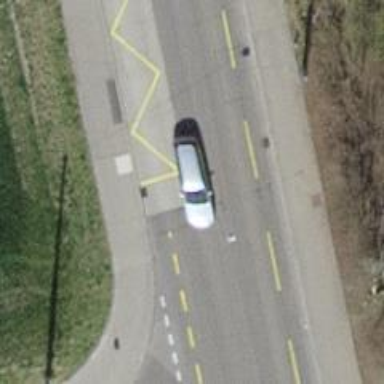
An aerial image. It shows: Platform for public transport on the road.